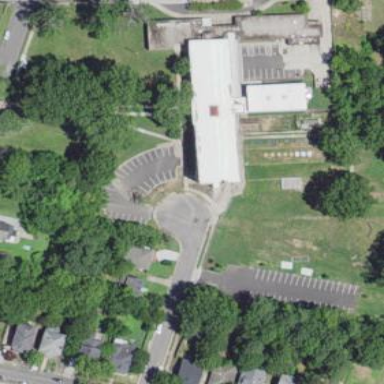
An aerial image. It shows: Community center.